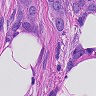
Metastatic tissue present: yes